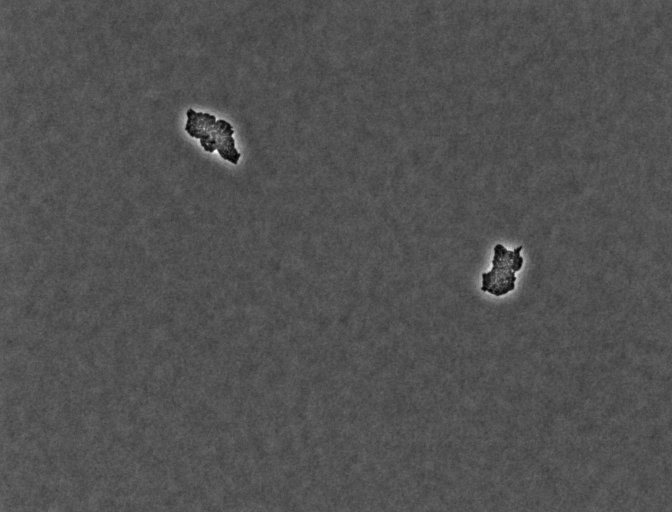
Phase contrast microscopy, 20x objective, 3 h incubation